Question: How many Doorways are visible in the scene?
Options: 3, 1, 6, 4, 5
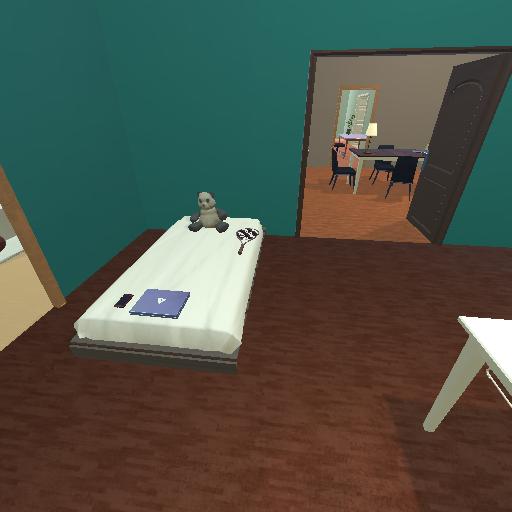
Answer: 3